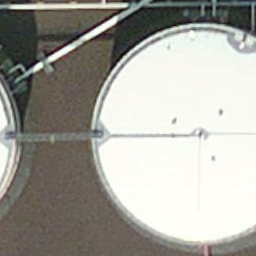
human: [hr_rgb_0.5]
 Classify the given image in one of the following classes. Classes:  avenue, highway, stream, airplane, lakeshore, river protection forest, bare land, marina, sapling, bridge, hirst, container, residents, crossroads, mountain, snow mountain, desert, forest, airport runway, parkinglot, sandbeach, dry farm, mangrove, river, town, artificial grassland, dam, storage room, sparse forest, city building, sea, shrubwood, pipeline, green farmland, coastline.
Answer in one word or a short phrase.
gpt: storage room